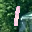
Label: 1